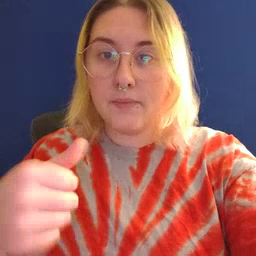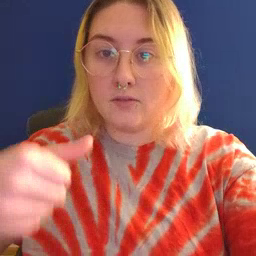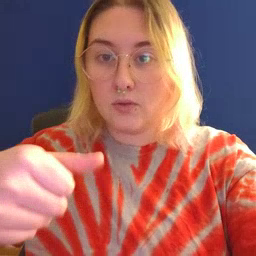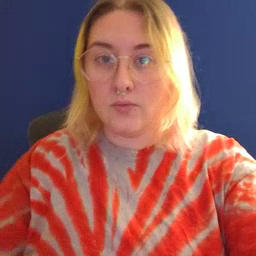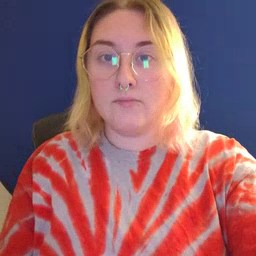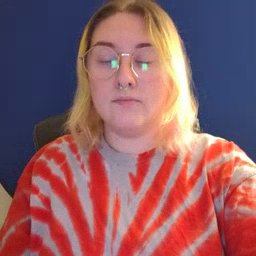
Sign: puzzle